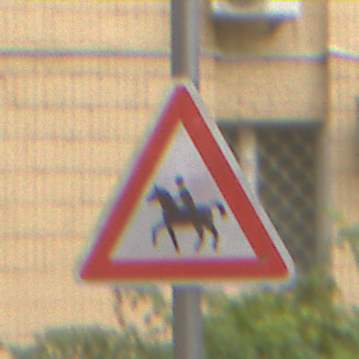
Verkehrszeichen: ReiterRechts
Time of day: MorningAfternoon
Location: Outdoor (Urban)
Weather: Overcast
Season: NotSpecified
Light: Natural